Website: lowes
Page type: order-returns
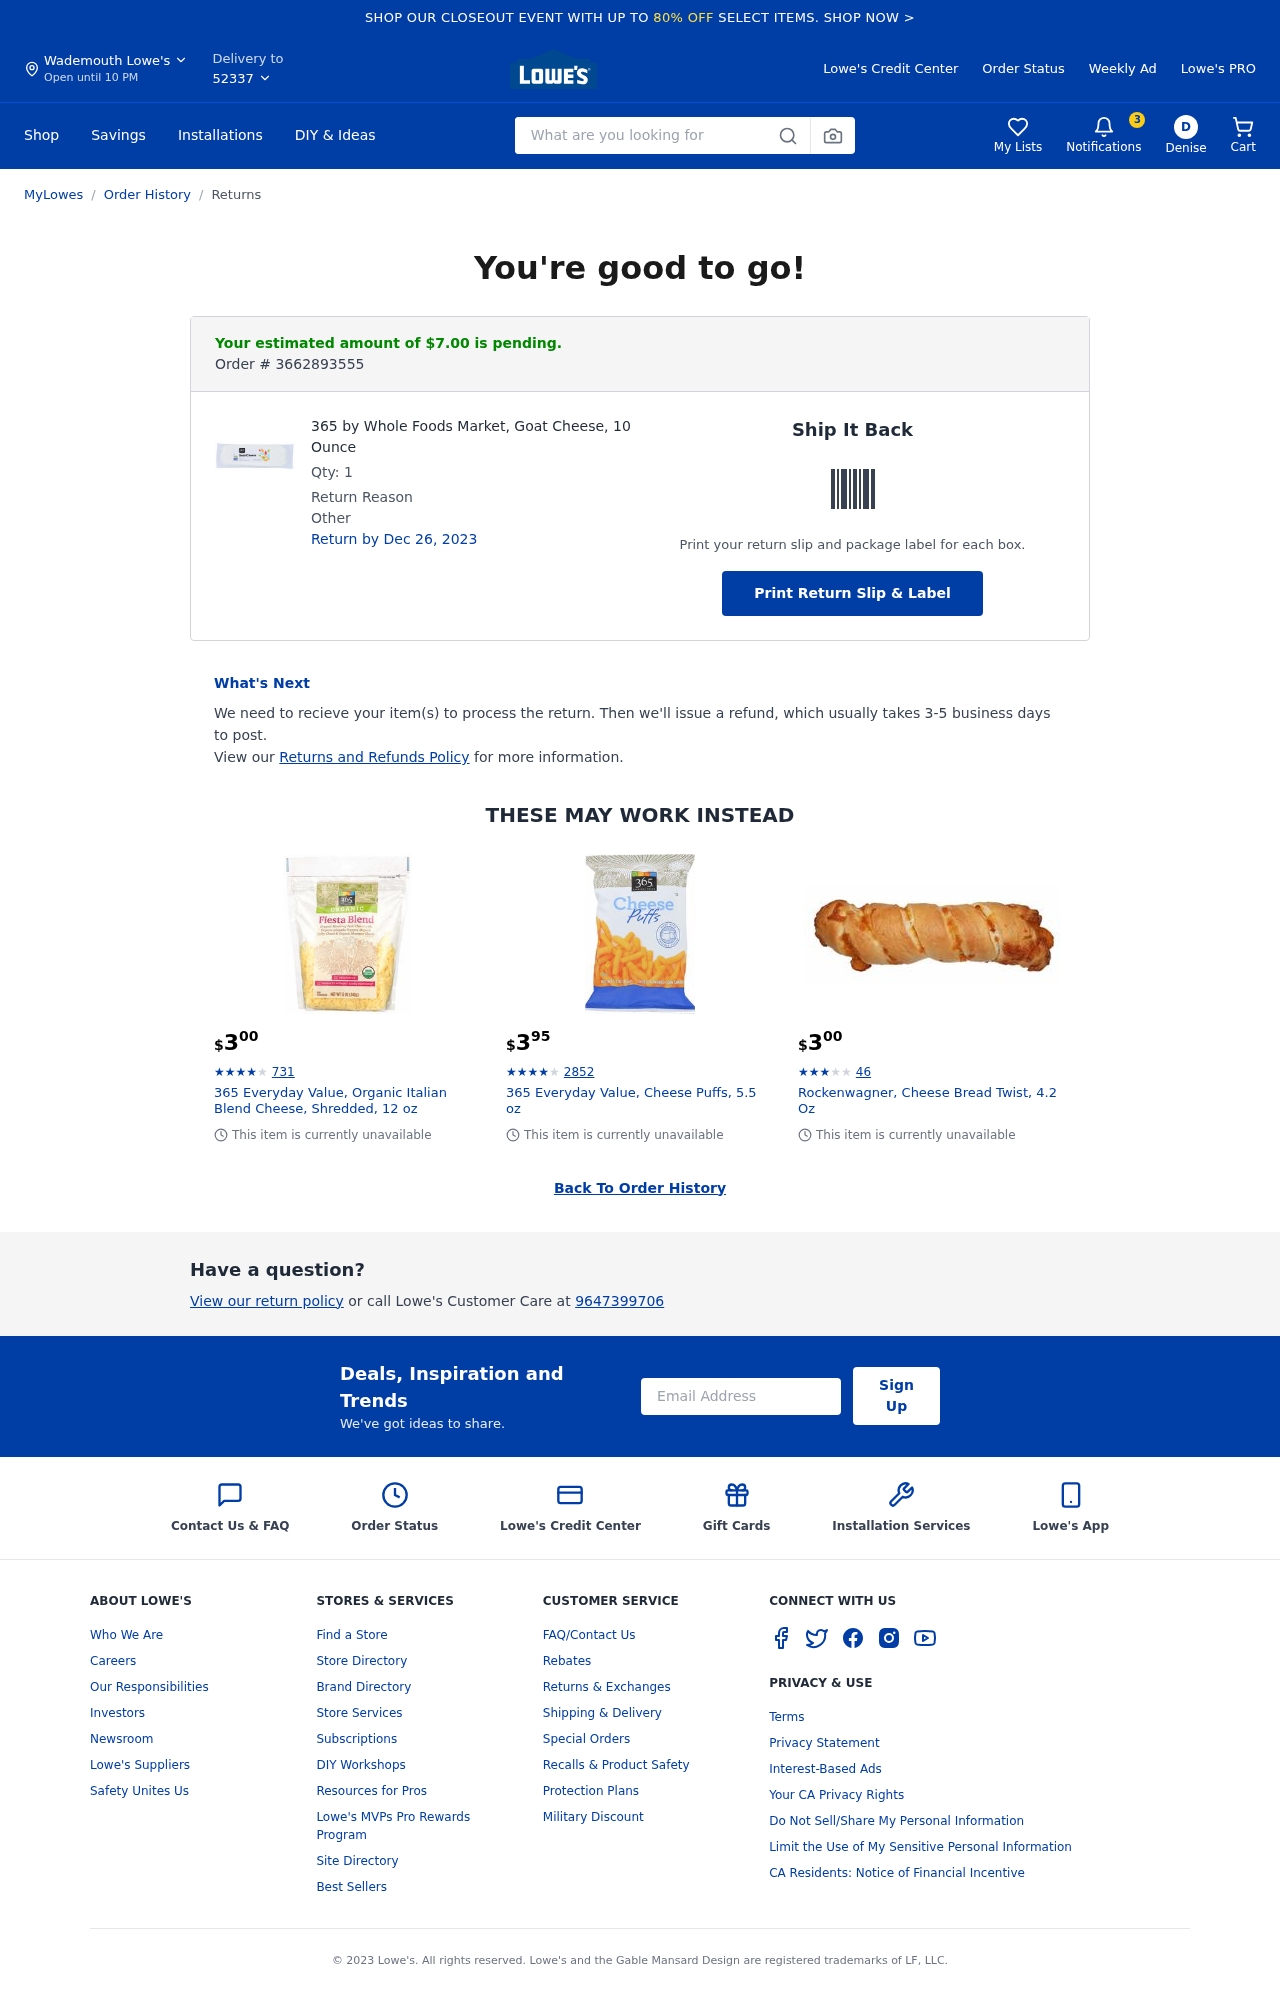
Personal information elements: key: PII_CITY
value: Wademouth
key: PII_EMAIL
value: denise_johnson@gmail.com
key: PII_FIRSTNAME
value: Denise
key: PII_PHONE
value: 9647399706
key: PII_POSTCODE
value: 52337
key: PII_FIRSTNAME_INITIAL
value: D
Product elements: key: PRODUCT1_NAME
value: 365 by Whole Foods Market, Goat Cheese, 10 Ounce
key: PRODUCT1_QUANTITY
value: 1
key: PRODUCT2_NAME
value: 365 Everyday Value, Organic Italian Blend Cheese, Shredded, 12 oz
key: PRODUCT2_NUM_RATINGS
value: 731
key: PRODUCT2_PRICE
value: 3
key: PRODUCT2_RATING
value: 4.6
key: PRODUCT3_NAME
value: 365 Everyday Value, Cheese Puffs, 5.5 oz
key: PRODUCT3_NUM_RATINGS
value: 2852
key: PRODUCT3_PRICE
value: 3.95
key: PRODUCT3_RATING
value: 4.9
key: PRODUCT4_NAME
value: Rockenwagner, Cheese Bread Twist, 4.2 Oz
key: PRODUCT4_NUM_RATINGS
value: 46
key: PRODUCT4_PRICE
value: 3
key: PRODUCT4_RATING
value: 3.8
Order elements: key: ORDER_NUM_ITEMS
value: Cart
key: ORDER_TOTAL
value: Your estimated amount of $7.00 is pending.
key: ORDER_ID
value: Order # 3662893555
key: ORDER_RETURN_BY_DATE
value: Return by Dec 26, 2023
Search elements: key: HEADER_SEARCH
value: What are you looking for
Other elements: key: NOTIFICATION_COUNT
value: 3